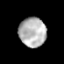
Tissue: prostate
Cell type: T cells
Senescence score: 0.355
Nuclear area (px): 790
Mean DAPI intensity: 177.952